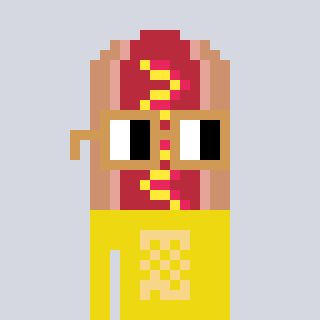
a pixel art character with square brown glasses, a hotdog-shaped head and a yellow-colored body on a cool background